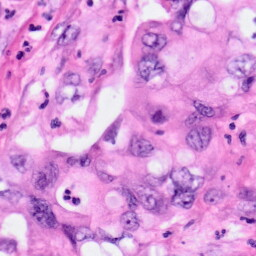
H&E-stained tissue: Pancreatic